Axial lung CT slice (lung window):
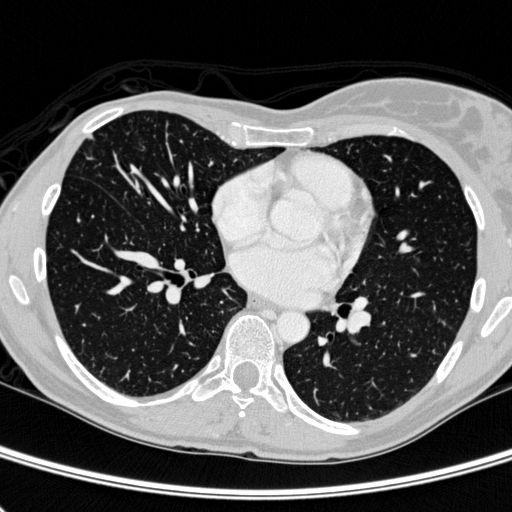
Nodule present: yes
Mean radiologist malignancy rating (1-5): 2.5